Question: I have a simple form with one input field. I set focus on this field via javascript inputID.focus(). When testing in some android devices (and browser user-agents), I've noticed that the input value has a blue background color when given focus. I've tried lots of things and can't seem to remove this highlighting. Any suggestions? Below is what I've tried:

'''
input { width: 200px; height: 24px; border: 1px solid #999; border-radius: 5px; font: Verdana, Geneva, sans-serif; color: #666; padding: 2px; font-size: 12pt; margin-bottom: 10px; background-color: #fff !important; }
input[type=text]:focus{ border:1px solid #090; backface-visibility:hidden !important; background-color:#fff !important; -webkit-tap-highlight-color:#fff !important; -webkit-backface-visibility:hidden !important; text-decoration:none; }
input::selection { background-color:#fff; color:#fff; }
input::-moz-selection { background-color:#fff; color:#fff; }
input::-webkit-input-placeholder {background-color:#fff; color:#fff;}
input:-moz-placeholder {background-color:#fff; color:#fff;}
'''
'''
<input id="ducks" type="text" value="quack quack quack mr.duckworth" readonly="">
'''
'''
var inputBox = document.getElementById('ducks');
inputBox.focus();
'''
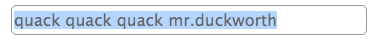
Answer: Oh so I simply needed to set user-select on the input:focus selector:
'''
input[type="text"]:focus {
-webkit-touch-callout: none;
-webkit-user-select: none;
-khtml-user-select: none;
-moz-user-select: none;
-ms-user-select: none;
user-select: none;
}
'''